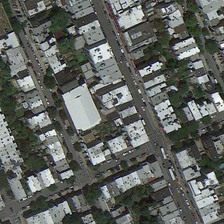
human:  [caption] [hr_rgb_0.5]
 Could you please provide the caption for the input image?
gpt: many buildings and green trees are in a dense residential area .

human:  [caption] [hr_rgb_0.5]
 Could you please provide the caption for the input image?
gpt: many buildings and green trees are in a dense residential area .

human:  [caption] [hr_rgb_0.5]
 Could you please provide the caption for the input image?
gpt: many buildings and green trees are in a dense residential area .

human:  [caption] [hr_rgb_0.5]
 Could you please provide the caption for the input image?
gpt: many buildings and green trees are in a dense residential area .

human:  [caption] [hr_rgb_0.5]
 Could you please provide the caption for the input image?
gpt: many buildings and green trees are in a dense residential area .